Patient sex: F
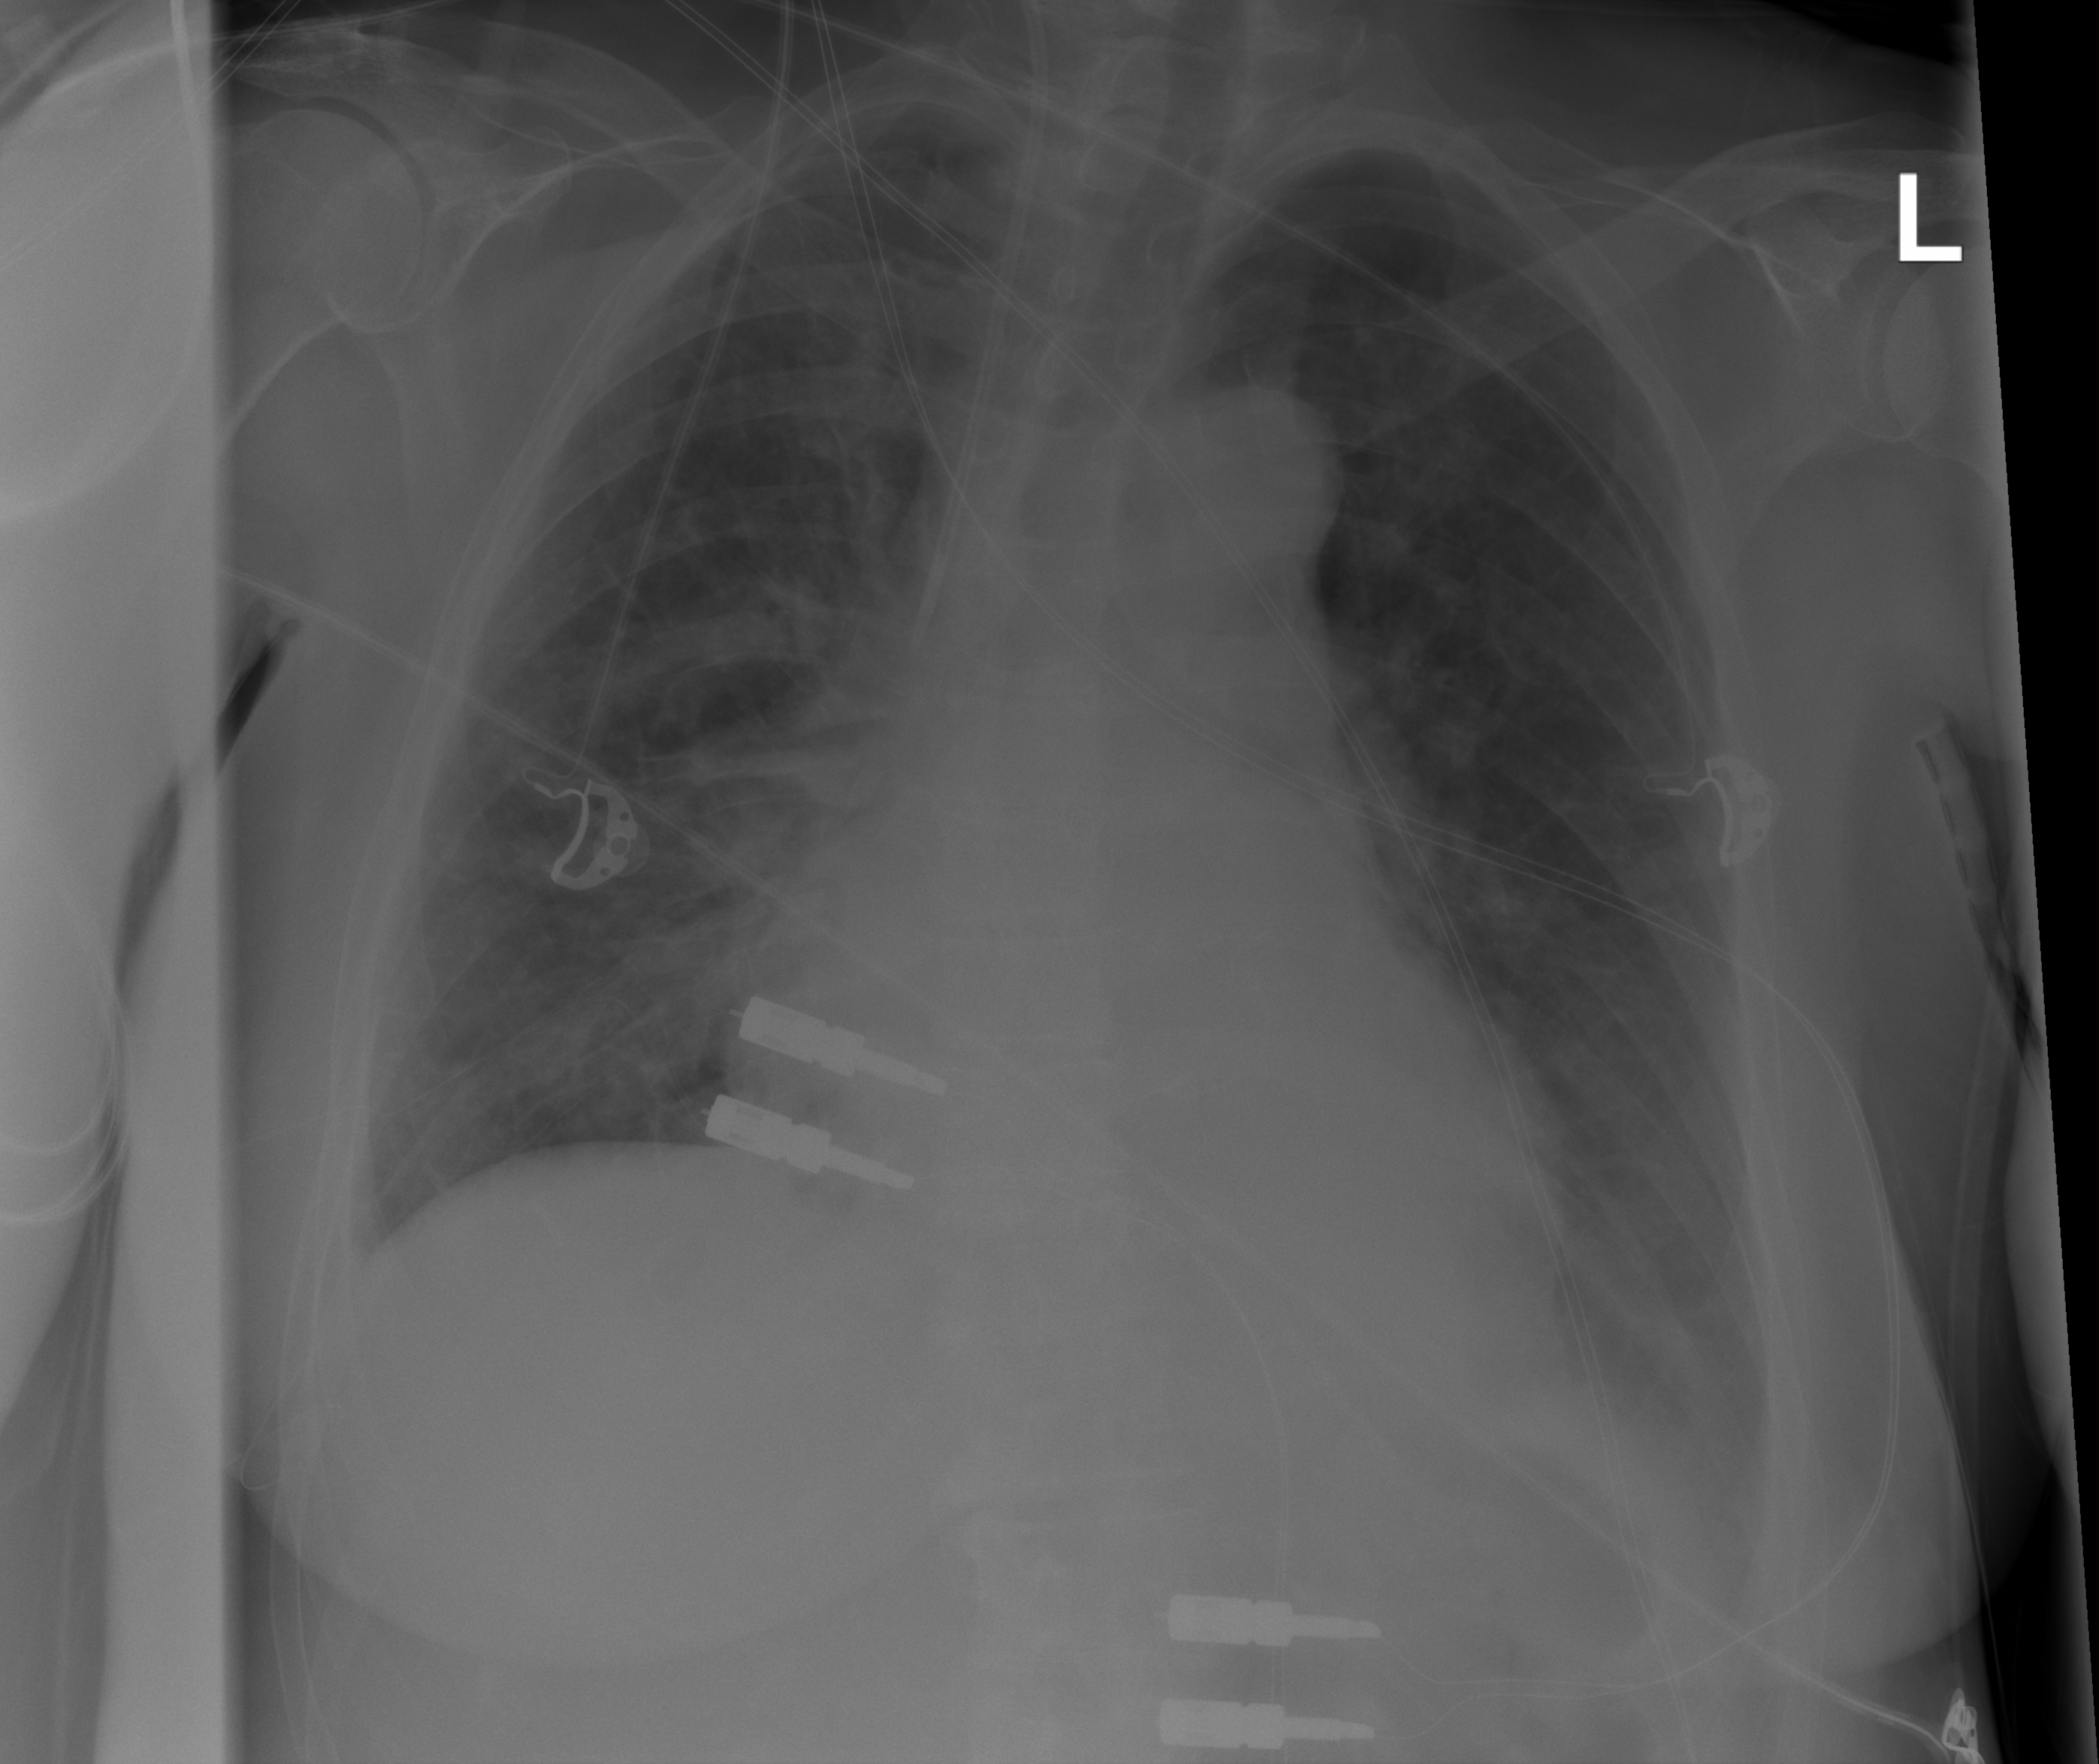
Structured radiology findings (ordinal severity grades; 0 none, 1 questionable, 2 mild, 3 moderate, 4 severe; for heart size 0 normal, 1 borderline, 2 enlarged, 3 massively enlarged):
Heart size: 2
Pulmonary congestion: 2
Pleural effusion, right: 0
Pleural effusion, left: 2
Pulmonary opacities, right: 2
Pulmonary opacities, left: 0
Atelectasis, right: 2
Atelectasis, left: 2